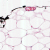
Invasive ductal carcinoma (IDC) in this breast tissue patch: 0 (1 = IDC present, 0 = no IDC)